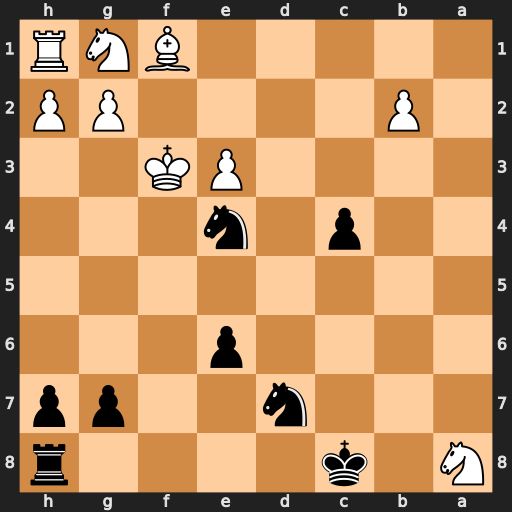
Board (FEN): N1k4r/3n2pp/4p3/8/2p1n3/4PK2/1P4PP/5BNR
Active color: b
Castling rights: -
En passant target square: -
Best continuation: Rf8+ Kxe4 Rxf1